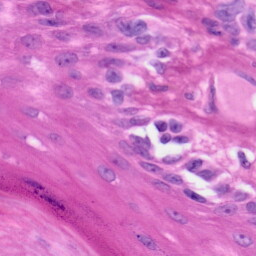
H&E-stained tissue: Skin